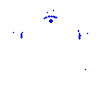
Particle: proton